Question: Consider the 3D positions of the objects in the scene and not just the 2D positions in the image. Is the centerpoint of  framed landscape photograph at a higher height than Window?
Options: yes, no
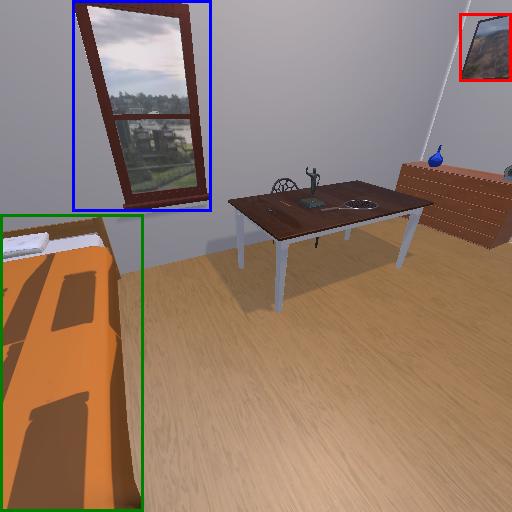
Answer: yes